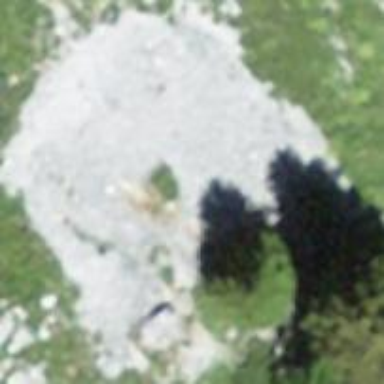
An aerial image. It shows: Natural scree.